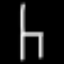
Label: chair